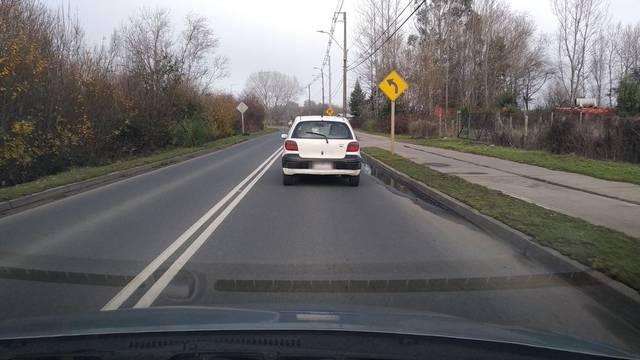
Region: Chile
Coordinates: -39.802, -73.245